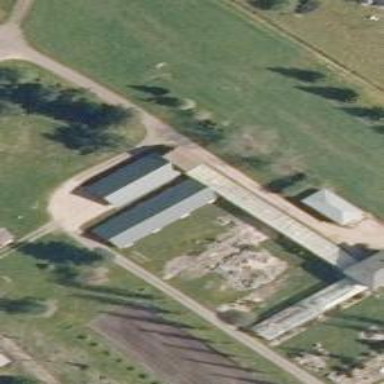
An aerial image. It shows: Agricultural greenhouse used for growing plants.